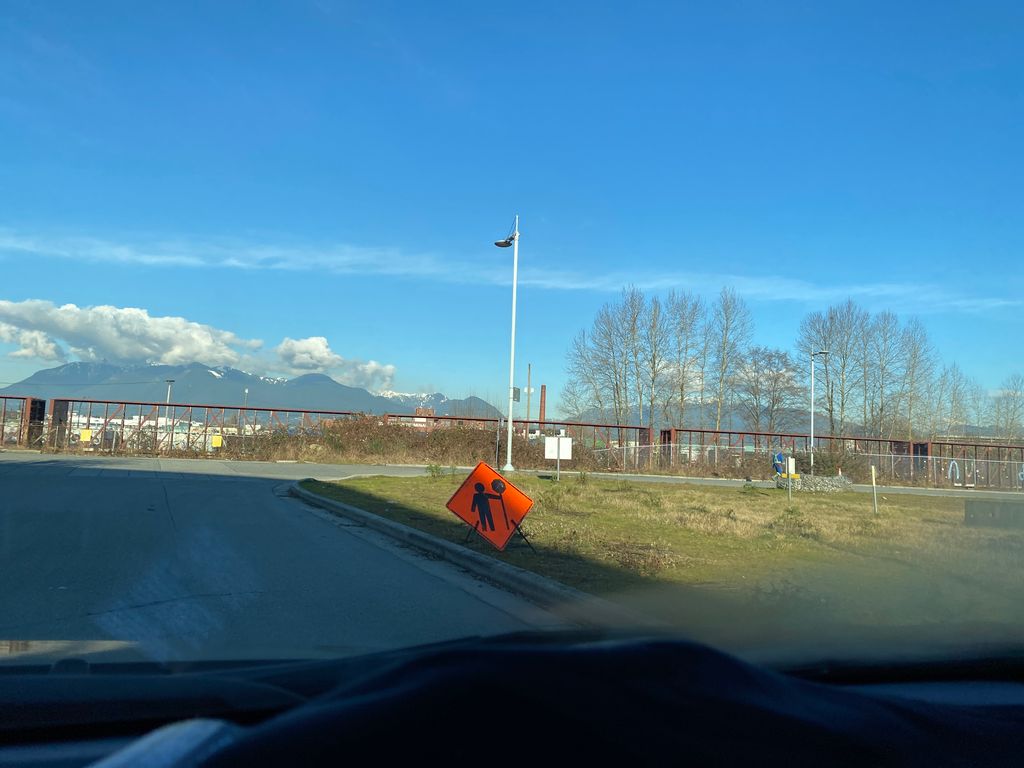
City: vancouver